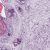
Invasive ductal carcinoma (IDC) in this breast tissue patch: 1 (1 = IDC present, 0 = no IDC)